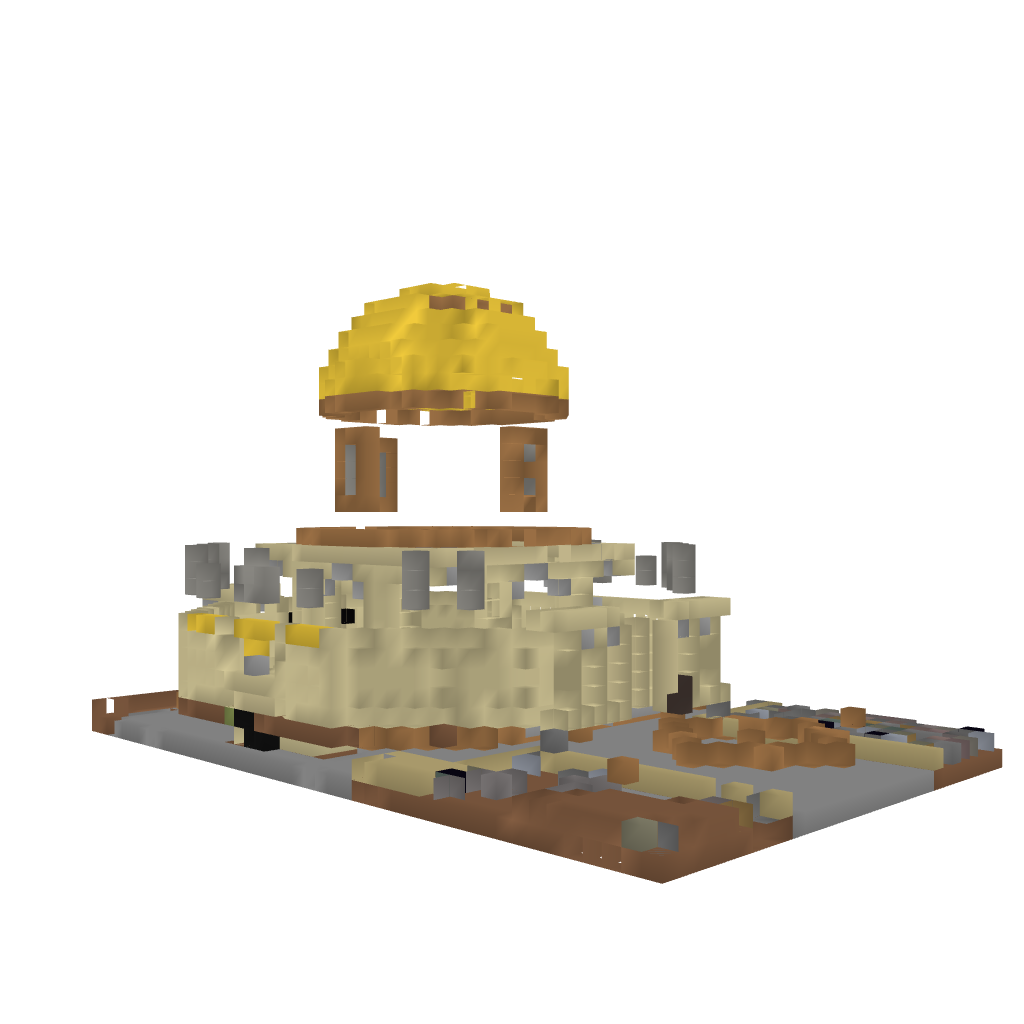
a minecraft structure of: Dome of the Rock